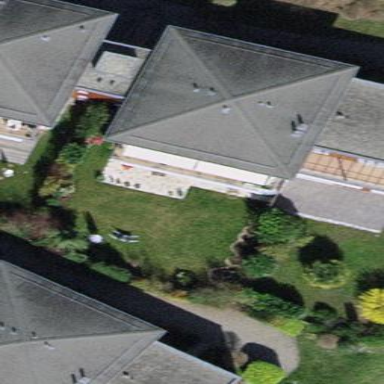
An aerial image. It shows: Residential garden.